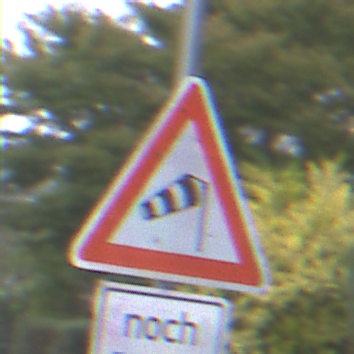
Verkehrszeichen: SeitenwindVonRechts
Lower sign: LaengeEinerStrecke3
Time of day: MorningAfternoon
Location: Outdoor (Urban)
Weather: Overcast
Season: NotSpecified
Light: Natural